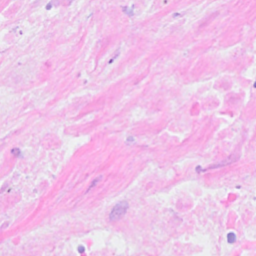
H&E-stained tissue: Breast